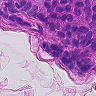
Metastatic tissue present: yes